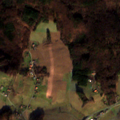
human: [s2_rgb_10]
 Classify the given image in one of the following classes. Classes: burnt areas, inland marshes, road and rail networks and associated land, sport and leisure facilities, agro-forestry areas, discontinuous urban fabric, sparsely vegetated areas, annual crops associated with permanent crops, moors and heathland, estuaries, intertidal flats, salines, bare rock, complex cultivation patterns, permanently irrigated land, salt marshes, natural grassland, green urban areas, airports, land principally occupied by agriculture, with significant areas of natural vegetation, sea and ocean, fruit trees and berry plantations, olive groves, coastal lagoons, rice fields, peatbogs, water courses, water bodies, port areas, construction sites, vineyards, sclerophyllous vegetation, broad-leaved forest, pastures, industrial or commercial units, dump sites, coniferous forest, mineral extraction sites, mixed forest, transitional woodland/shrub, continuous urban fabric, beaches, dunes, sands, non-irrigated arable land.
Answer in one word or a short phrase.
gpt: non-irrigated arable land, complex cultivation patterns, land principally occupied by agriculture, with significant areas of natural vegetation, broad-leaved forest, mixed forest